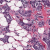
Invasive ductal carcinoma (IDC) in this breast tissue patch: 1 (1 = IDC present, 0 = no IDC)